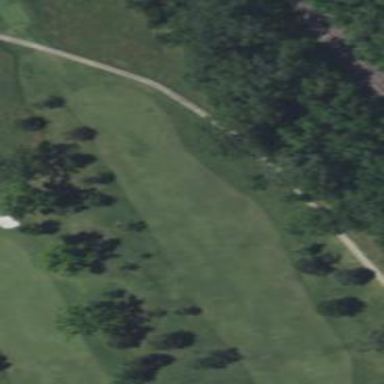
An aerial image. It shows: Golf fairway surrounded by grass.